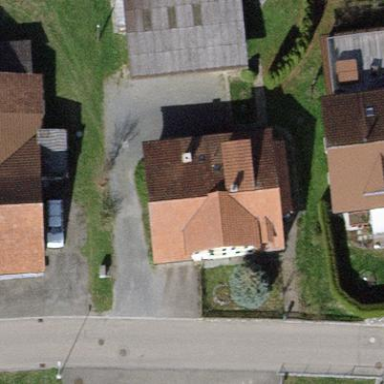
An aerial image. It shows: Detached building.